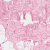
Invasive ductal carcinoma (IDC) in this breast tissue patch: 0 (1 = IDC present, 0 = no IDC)